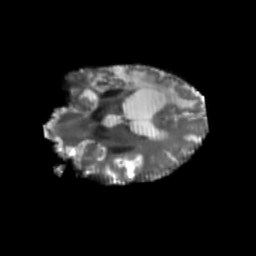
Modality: T2w
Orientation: coronal
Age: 65
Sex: female
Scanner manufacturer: siemens
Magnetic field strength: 3 T
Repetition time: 5.25 s
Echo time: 0.08 s